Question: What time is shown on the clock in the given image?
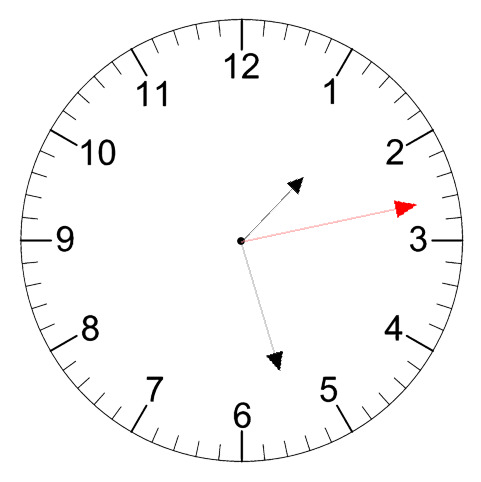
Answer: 01:27:13